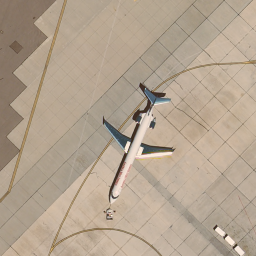
Label: airplane